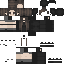
A female human skin with dark skin, wearing brown long hair dressed in a blue hoodie and black pants, featuring a closed mouth.